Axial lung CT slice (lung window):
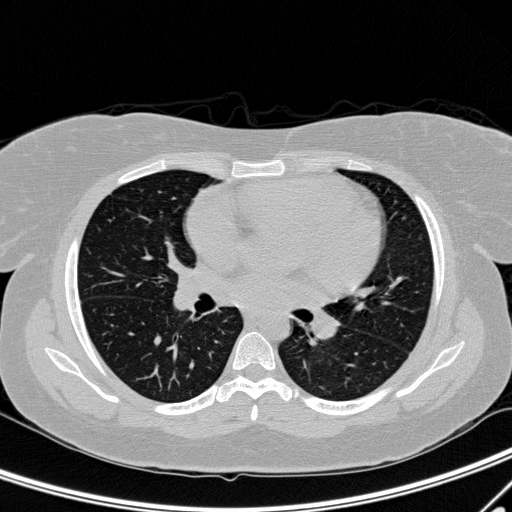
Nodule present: no